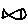
Label: fish